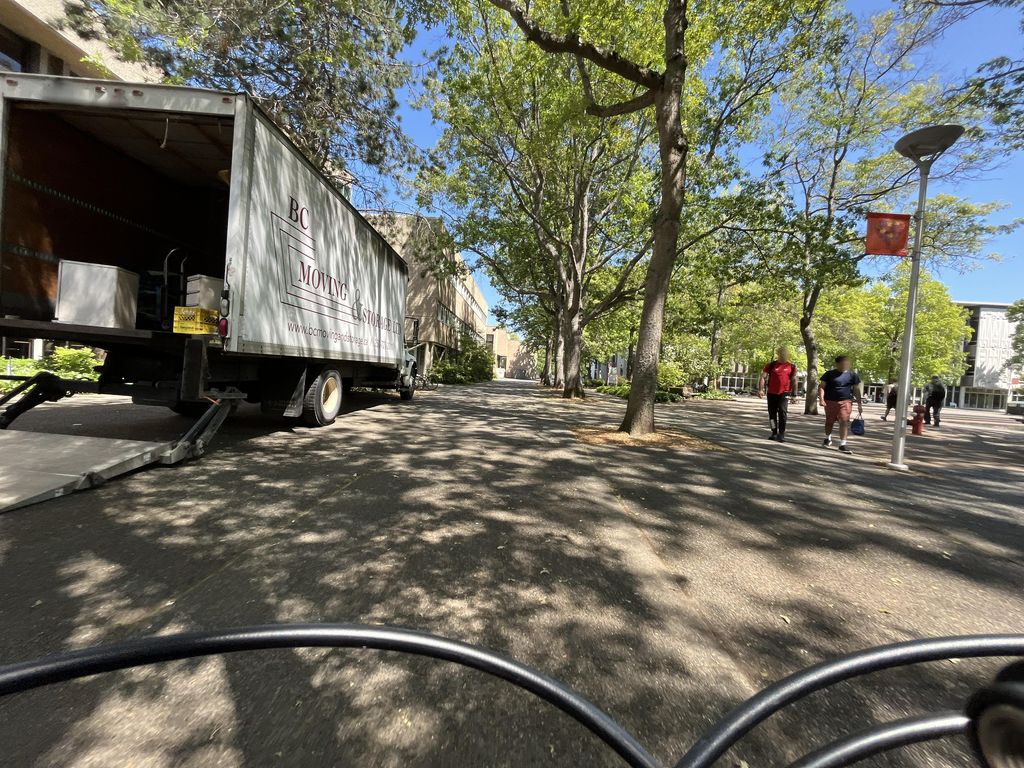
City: victoria